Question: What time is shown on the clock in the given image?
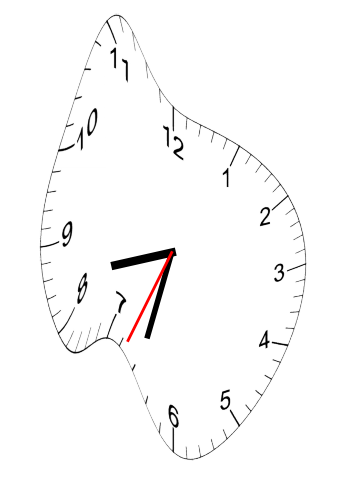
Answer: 08:32:34